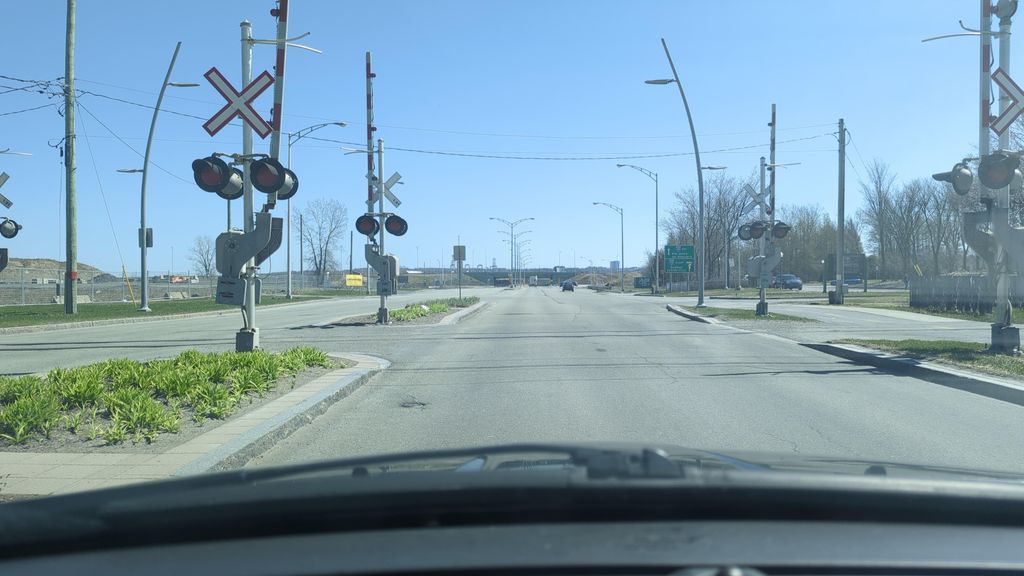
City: quebec_city